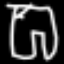
Label: pants